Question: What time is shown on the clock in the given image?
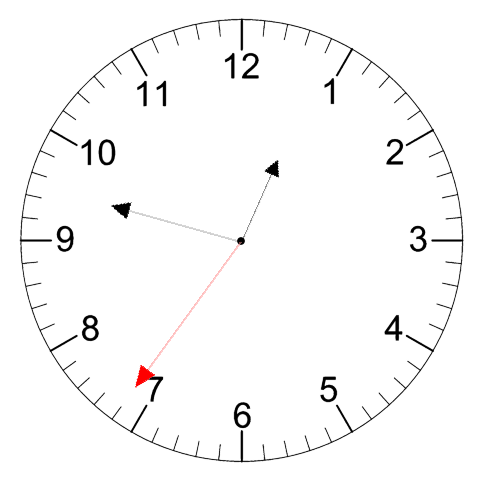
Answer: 12:47:36